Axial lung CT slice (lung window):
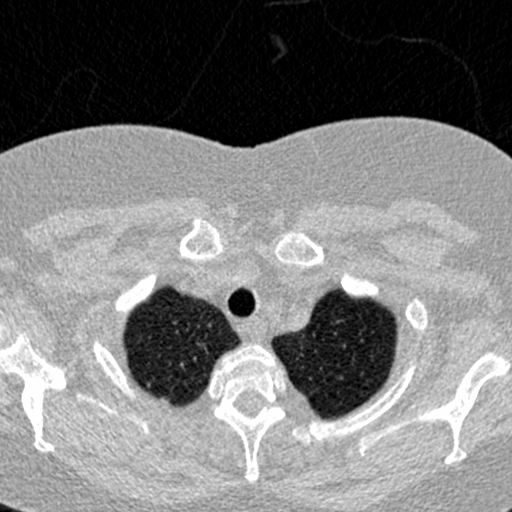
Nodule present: no